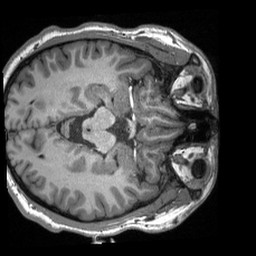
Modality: T1w
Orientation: axial
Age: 20
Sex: male
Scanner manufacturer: siemens
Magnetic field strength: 3 T
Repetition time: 2.3 s
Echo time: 0.00308 s